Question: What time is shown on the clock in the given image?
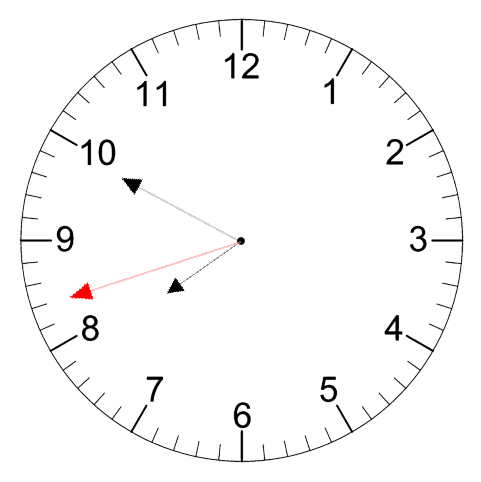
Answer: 07:49:42